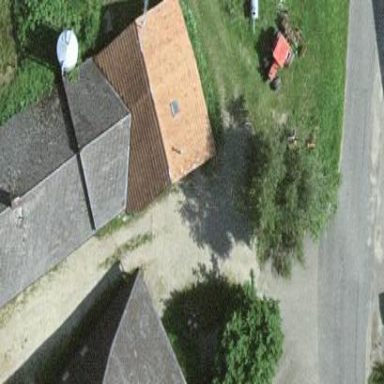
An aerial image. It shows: Rural barn.